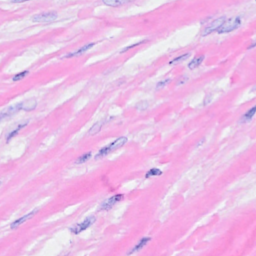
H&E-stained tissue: Breast